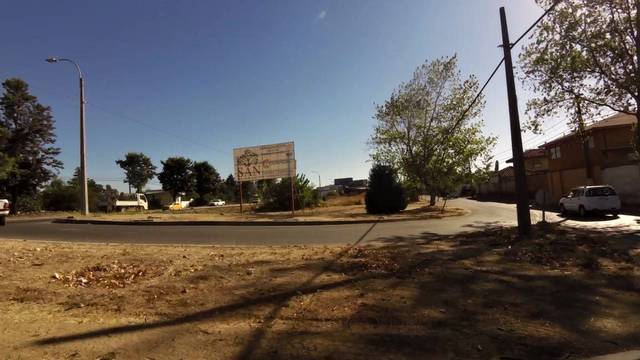
Region: Chile
Coordinates: -34.581, -70.981